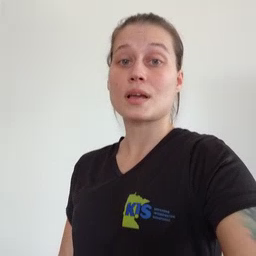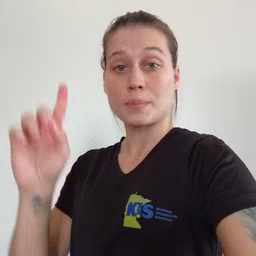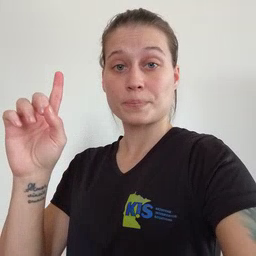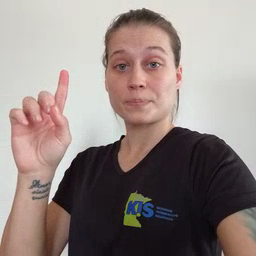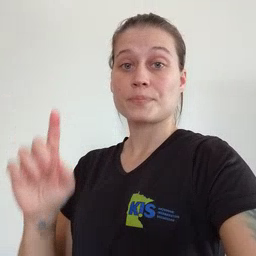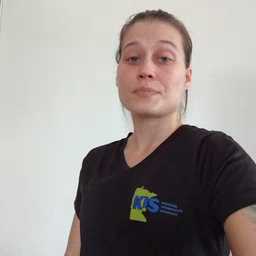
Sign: up